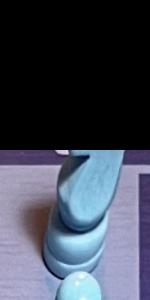
Label: Knight_White